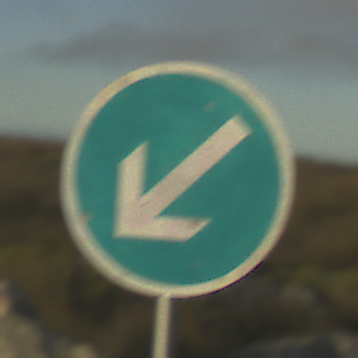
Verkehrszeichen: VorgeschriebeneVorbeifahrtLinks
Umgebung: Outdoor, Nature
Tageszeit: SunriseSunset
Wetter: PartlyCloudy
Licht: Natural
Jahreszeit: NotSpecified
Kontrast: HighContrast